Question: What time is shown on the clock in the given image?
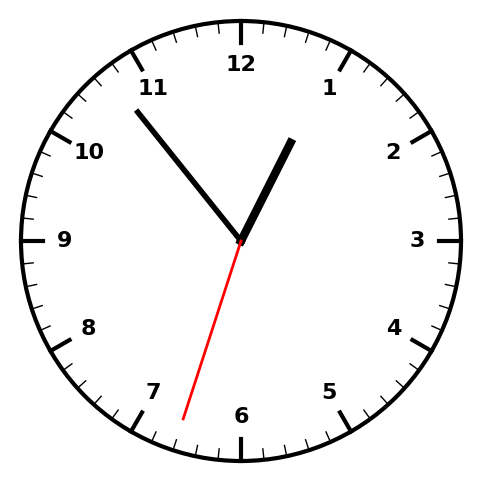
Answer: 12:53:33